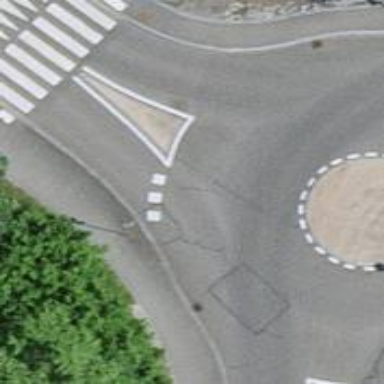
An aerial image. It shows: Roundabout on residential road.